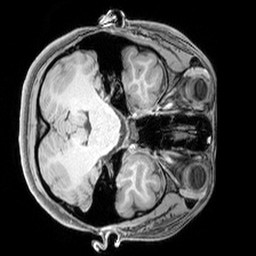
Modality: T1w
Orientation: axial
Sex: female
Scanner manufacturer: siemens
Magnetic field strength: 3 T
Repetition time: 2.3 s
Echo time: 0.00226 s